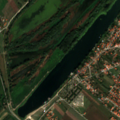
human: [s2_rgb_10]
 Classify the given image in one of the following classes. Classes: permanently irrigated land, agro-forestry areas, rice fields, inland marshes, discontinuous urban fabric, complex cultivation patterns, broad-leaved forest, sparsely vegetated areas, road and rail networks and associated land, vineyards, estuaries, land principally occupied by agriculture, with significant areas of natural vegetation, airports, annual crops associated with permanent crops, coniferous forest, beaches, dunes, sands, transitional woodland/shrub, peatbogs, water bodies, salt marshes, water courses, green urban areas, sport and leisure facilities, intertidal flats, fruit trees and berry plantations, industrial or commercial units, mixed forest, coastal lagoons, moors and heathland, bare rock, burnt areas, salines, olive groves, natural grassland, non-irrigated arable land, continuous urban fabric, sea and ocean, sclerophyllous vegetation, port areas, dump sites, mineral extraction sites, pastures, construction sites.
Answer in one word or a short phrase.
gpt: discontinuous urban fabric, industrial or commercial units, non-irrigated arable land, complex cultivation patterns, transitional woodland/shrub, inland marshes, water courses